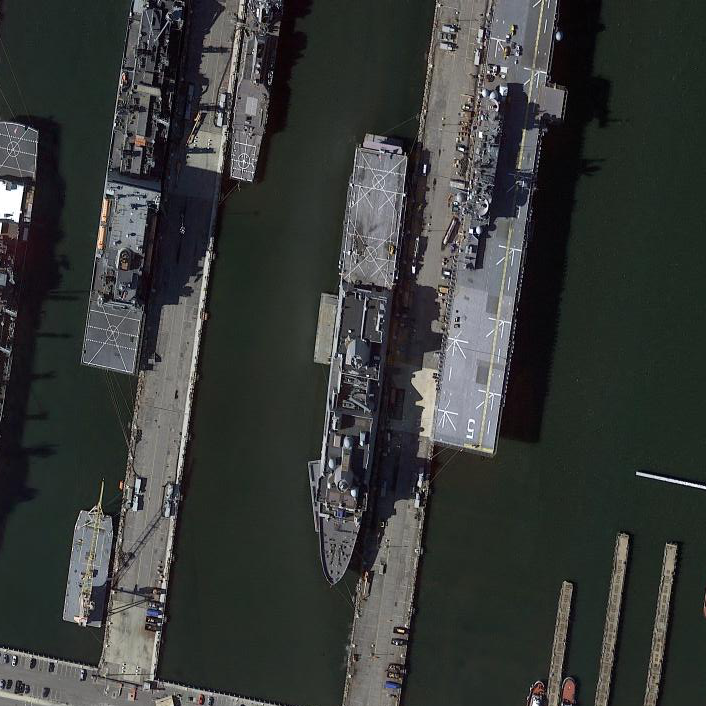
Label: combat